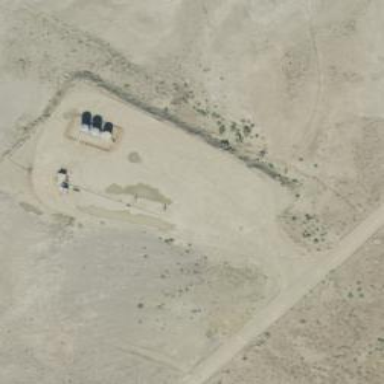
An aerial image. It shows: Petroleum well.